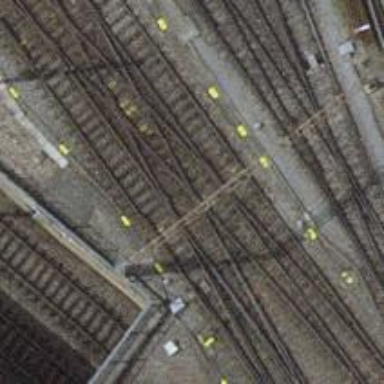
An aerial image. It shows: Railway crossing.